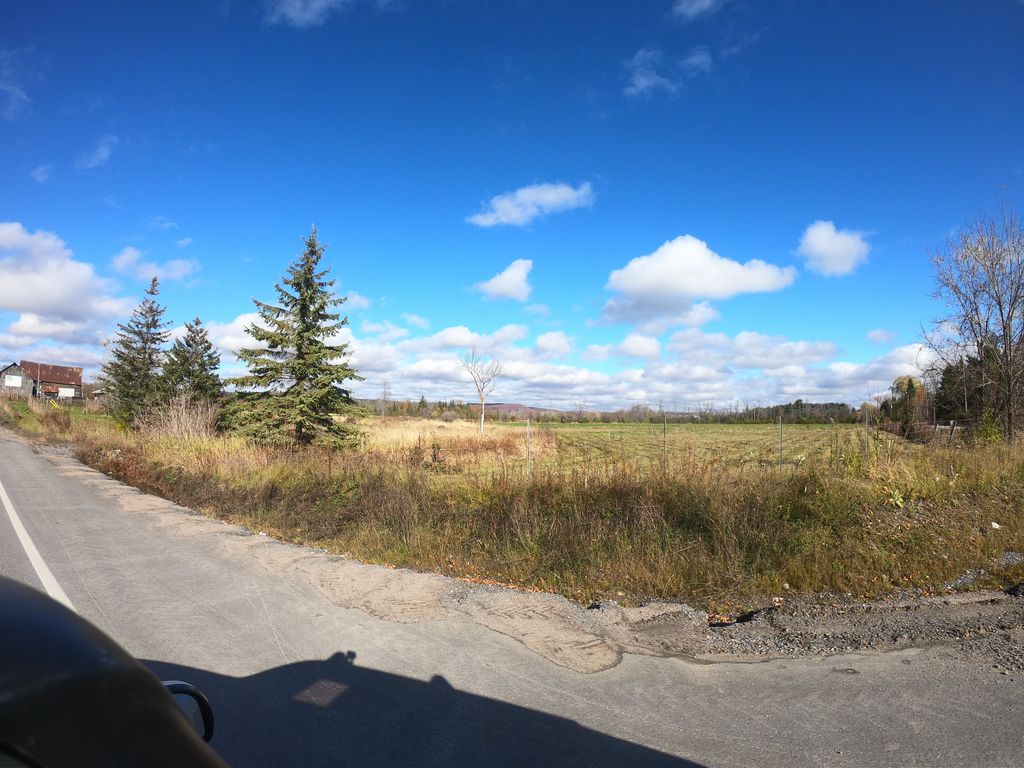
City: ottawa-gatineau